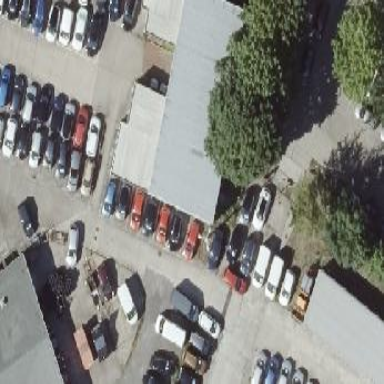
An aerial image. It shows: Flat-roofed industrial building with car shop.